Field crop: tomato
Growth stage: 1
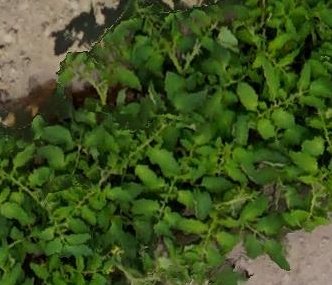
Species: tomato